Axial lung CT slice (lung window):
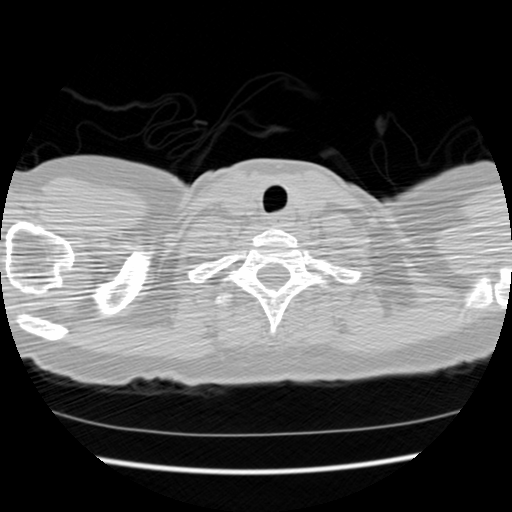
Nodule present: no